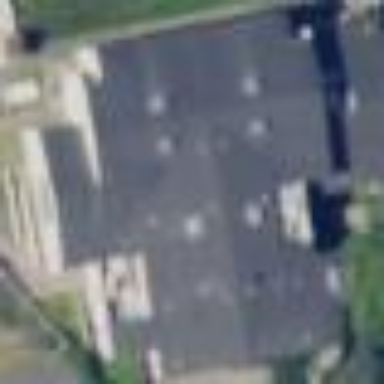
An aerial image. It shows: School building.